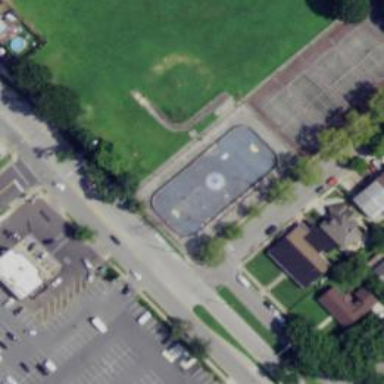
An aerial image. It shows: Skating pitch where people can enjoy skating.